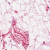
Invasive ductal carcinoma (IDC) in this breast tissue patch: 0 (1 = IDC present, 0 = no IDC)